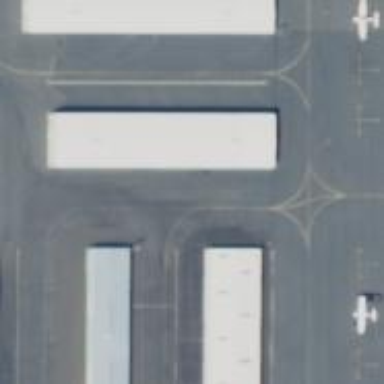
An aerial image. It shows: Image of taxiway at airport.